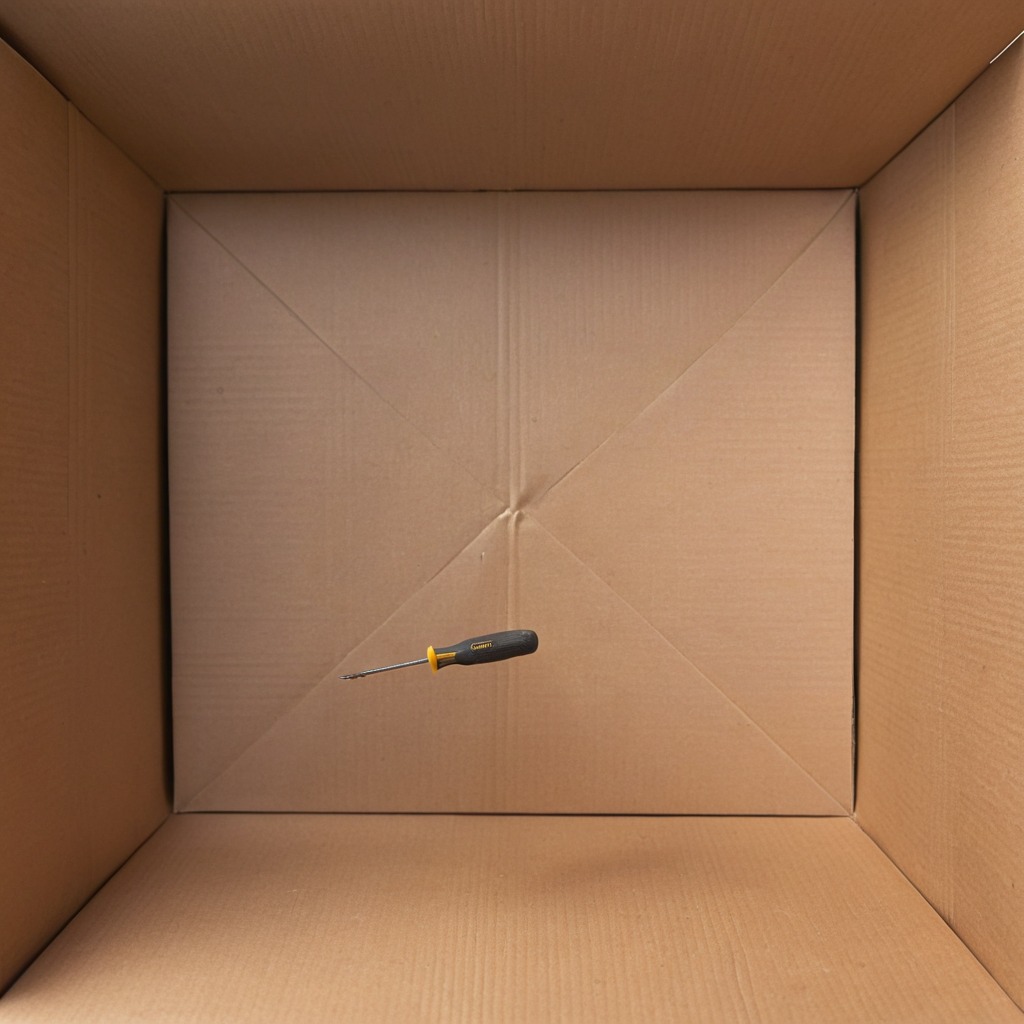
A screwdriver lies on a cardboard box surface in an outdoor workshop during daytime bright natural light soft shadows slightly creased but